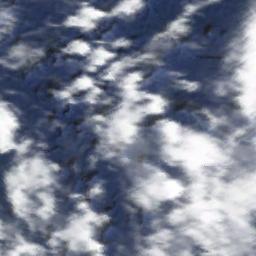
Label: cloud